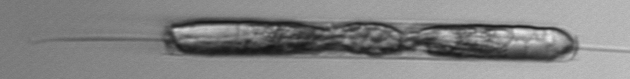
Label: Ditylum_brightwellii